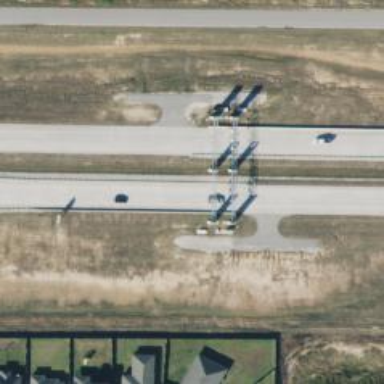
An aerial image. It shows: Toll gantry on the road.